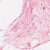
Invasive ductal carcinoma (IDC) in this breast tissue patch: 0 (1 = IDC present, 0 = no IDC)